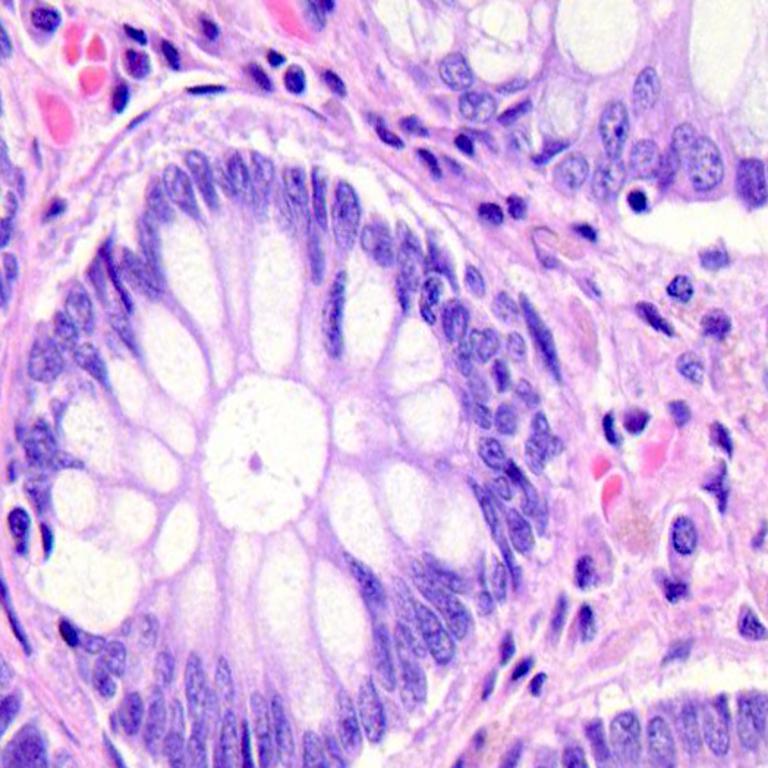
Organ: colon
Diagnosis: benign